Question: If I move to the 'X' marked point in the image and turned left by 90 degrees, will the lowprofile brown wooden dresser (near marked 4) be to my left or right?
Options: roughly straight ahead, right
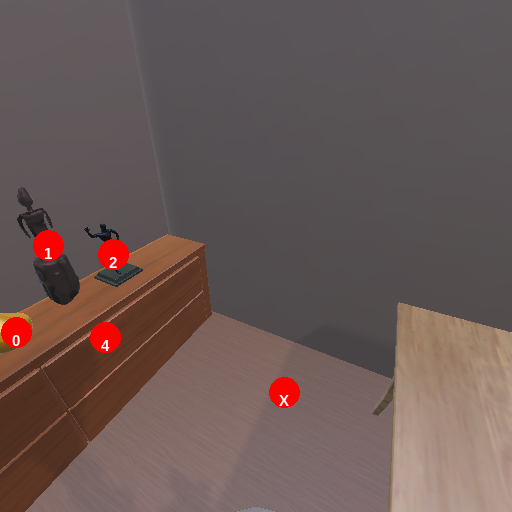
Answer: roughly straight ahead